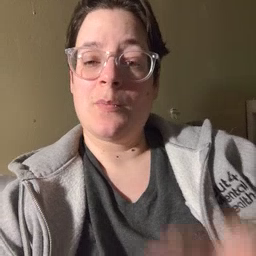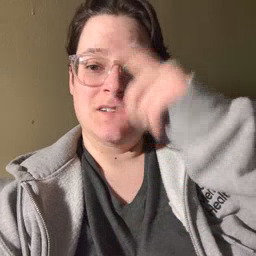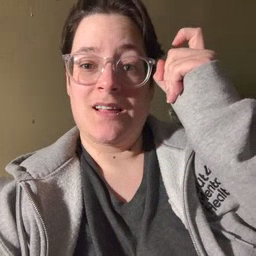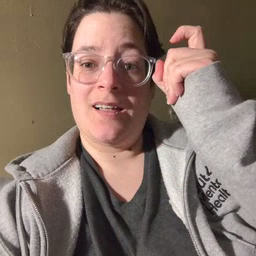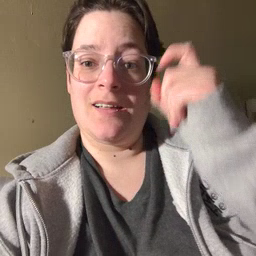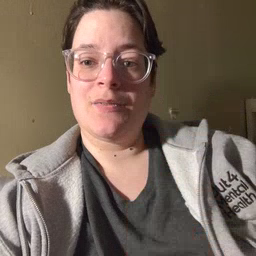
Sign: because